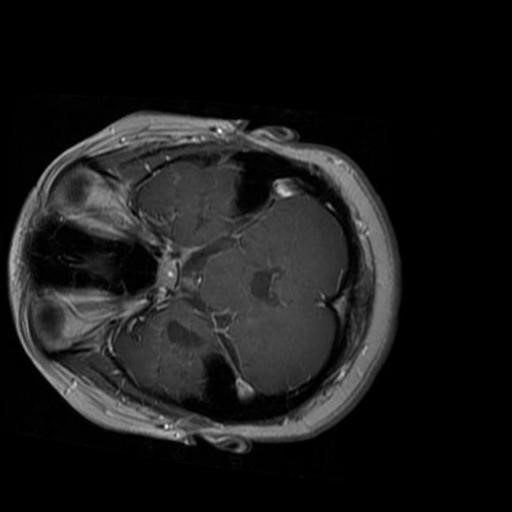
Label: brain_glioma